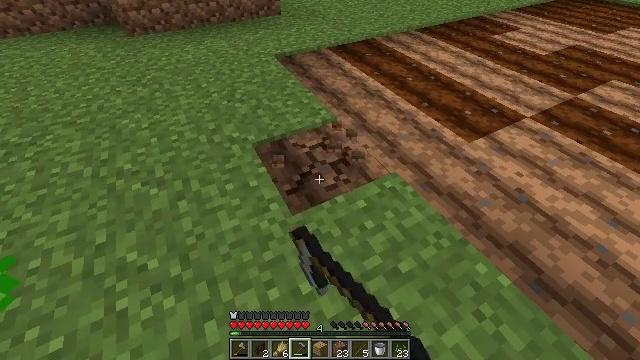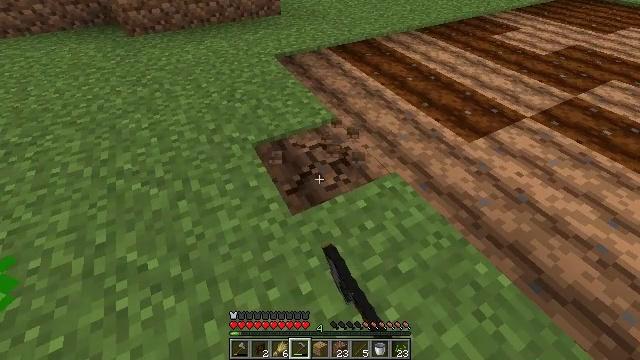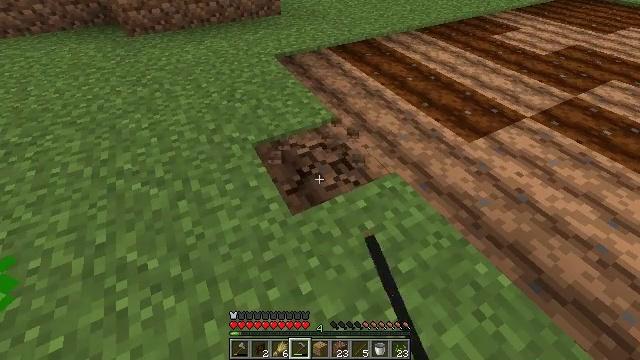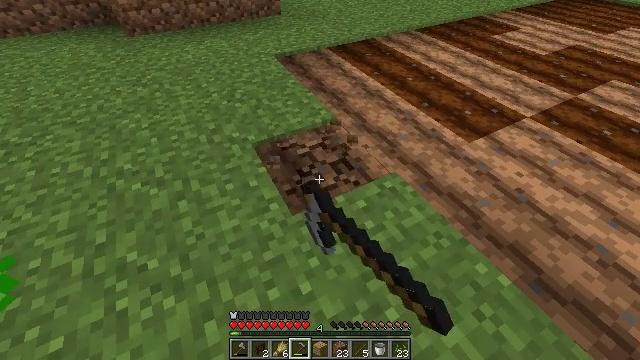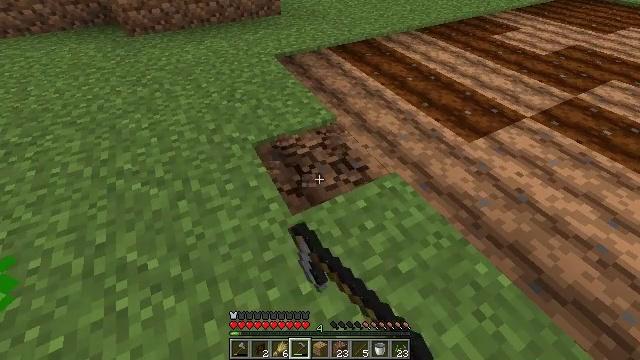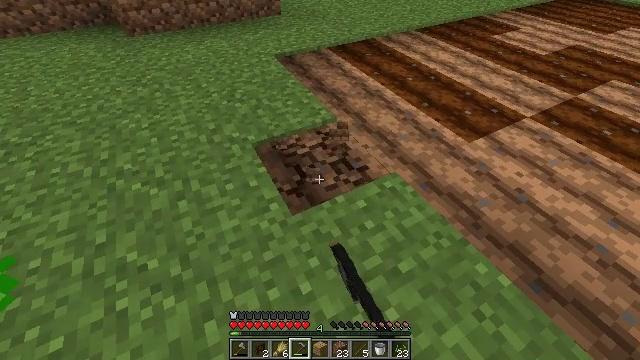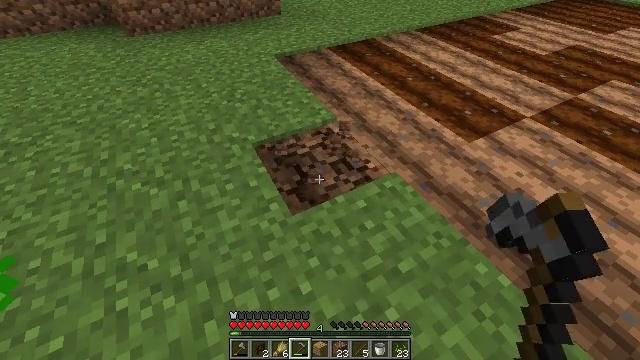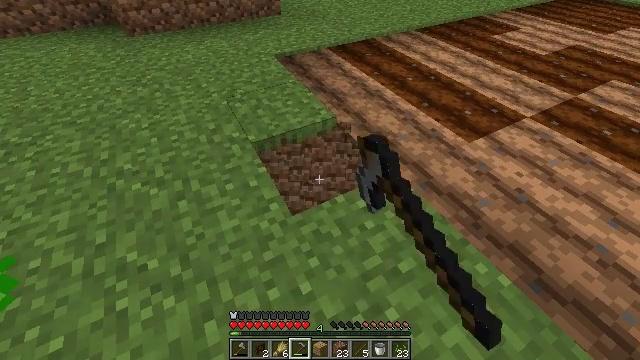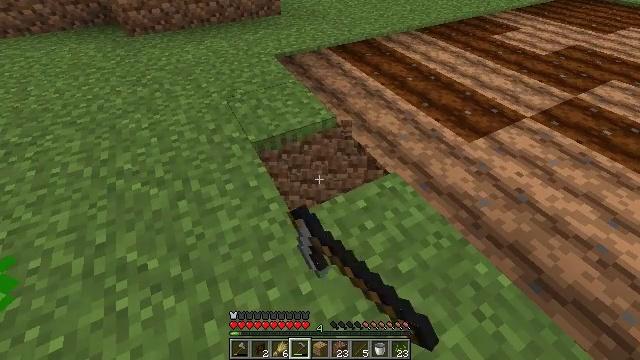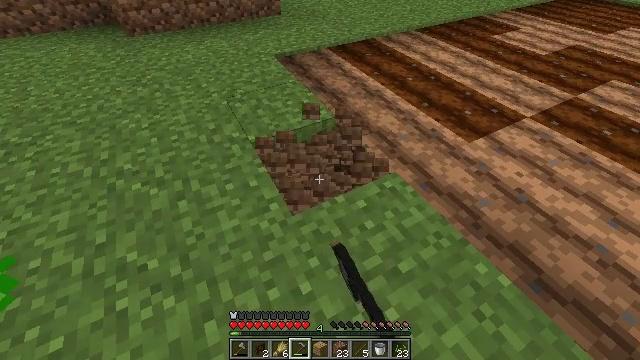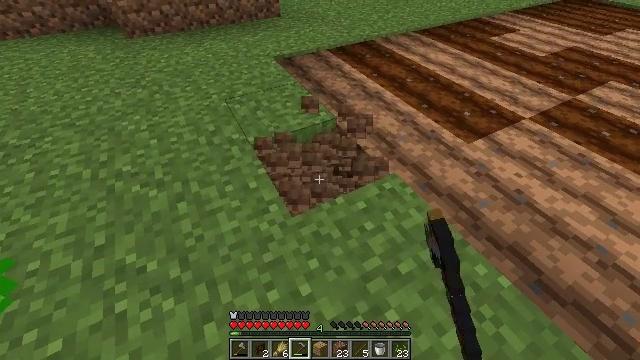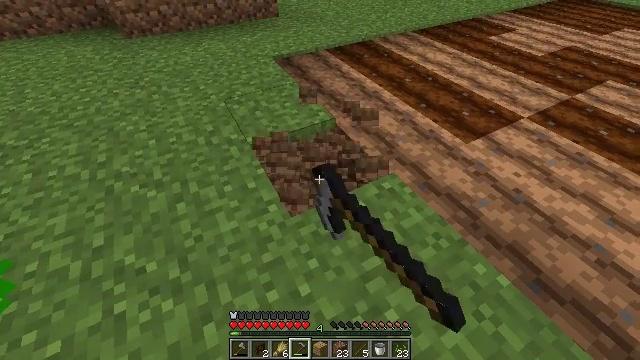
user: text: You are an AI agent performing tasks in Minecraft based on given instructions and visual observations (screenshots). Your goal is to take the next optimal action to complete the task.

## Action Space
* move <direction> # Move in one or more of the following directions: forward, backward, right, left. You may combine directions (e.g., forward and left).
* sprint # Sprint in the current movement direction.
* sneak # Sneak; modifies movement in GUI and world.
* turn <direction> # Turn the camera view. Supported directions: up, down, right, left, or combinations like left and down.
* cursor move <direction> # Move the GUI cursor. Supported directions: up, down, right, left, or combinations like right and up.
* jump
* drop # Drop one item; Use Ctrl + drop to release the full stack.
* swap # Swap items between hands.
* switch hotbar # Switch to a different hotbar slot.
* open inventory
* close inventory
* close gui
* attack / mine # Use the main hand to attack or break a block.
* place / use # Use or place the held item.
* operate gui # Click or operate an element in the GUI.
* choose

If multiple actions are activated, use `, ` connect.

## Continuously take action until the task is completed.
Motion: motion action
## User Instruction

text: Mine the farmland block.
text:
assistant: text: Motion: attack / mine
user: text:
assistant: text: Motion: attack / mine
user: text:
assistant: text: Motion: attack / mine
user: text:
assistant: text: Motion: attack / mine
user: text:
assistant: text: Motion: attack / mine
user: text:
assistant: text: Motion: attack / mine
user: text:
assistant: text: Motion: attack / mine
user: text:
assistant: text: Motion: attack / mine
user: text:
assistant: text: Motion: attack / mine
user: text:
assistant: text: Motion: attack / mine
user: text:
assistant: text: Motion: no_op
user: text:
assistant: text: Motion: no_op